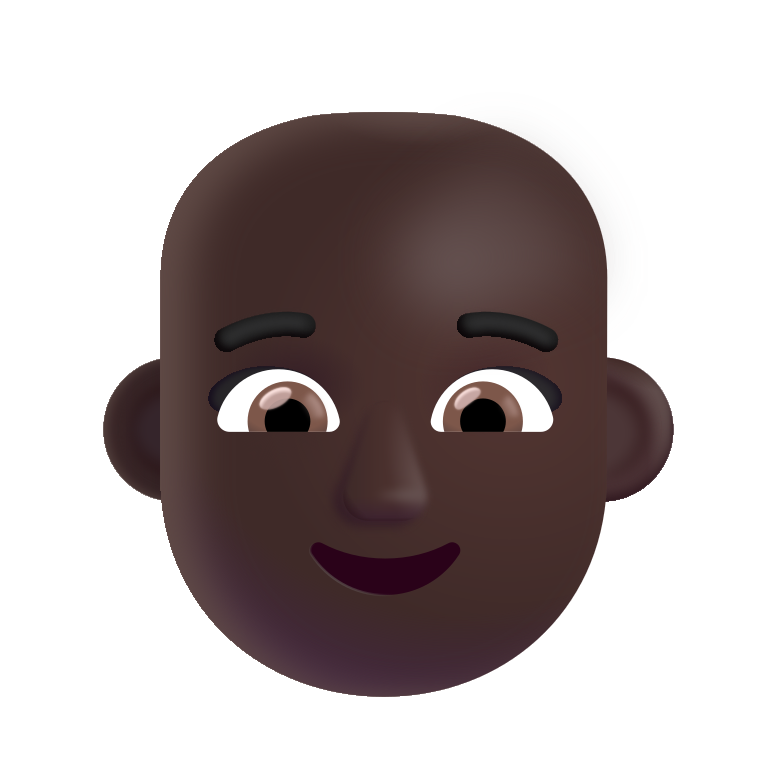
woman bald color dark